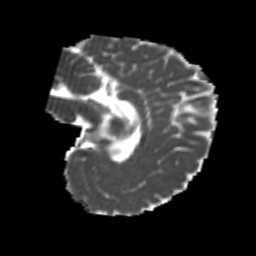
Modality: MD
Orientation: sagittal
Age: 20
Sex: female
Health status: healthy
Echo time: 0.074 s